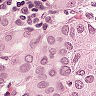
Metastatic tissue present: yes